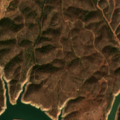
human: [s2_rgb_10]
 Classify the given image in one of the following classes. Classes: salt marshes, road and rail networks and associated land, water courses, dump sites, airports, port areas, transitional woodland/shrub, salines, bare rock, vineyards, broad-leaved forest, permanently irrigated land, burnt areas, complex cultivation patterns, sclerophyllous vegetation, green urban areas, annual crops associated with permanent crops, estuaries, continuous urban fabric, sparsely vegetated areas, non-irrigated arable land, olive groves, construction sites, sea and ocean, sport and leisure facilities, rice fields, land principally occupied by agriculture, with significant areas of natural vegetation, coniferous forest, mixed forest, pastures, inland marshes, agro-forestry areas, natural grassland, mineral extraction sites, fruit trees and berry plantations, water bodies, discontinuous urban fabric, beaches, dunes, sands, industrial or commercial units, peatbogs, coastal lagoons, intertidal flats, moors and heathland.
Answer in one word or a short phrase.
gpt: broad-leaved forest, sclerophyllous vegetation, transitional woodland/shrub, water bodies